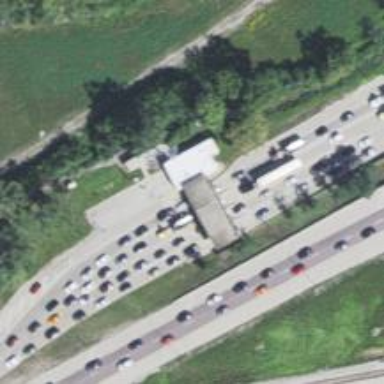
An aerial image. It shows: Toll gantry on the road.